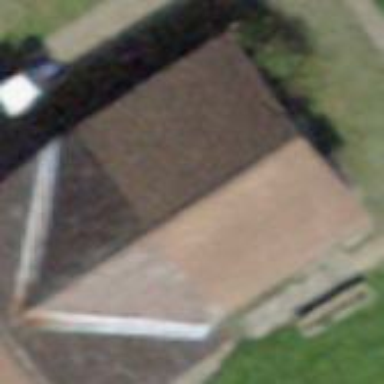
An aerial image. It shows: Rural barn.